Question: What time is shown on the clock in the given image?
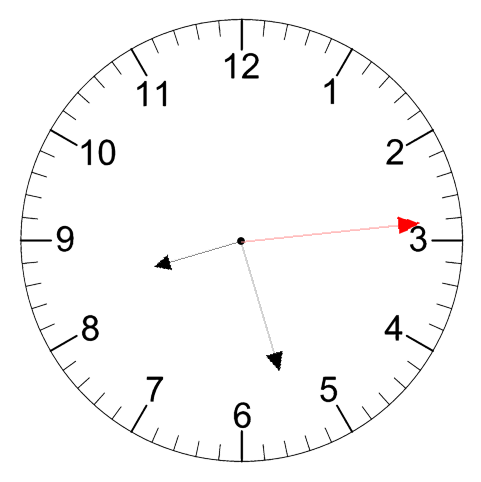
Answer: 08:27:14